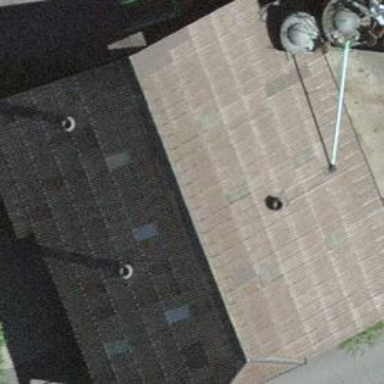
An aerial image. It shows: Rural barn.